二年级 · 算术
如图, 一共有 $\star$ 的个数, 可以用算式(

回

6 和 3 相乘

)计算; 也可以用算式(

式( )来计算。

$\star \star \star \star$ <br> $t \star \star$
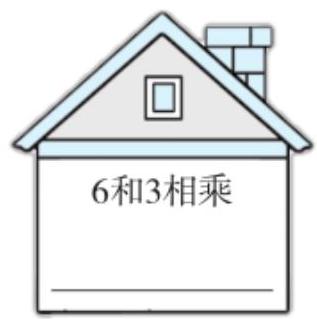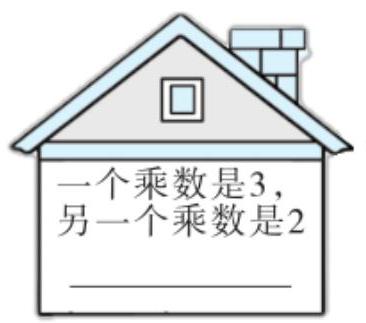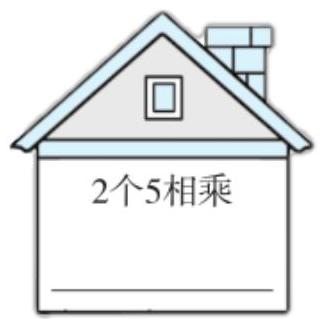
答案: $4 \times 2+3 \quad 3 \times 3+2 \quad 4 \times 3-1$